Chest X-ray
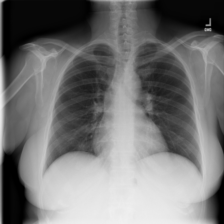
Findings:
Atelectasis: negative
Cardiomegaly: negative
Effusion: negative
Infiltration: negative
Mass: negative
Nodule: negative
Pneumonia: negative
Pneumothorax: negative
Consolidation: negative
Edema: negative
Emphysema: negative
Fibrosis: negative
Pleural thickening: negative
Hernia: negative